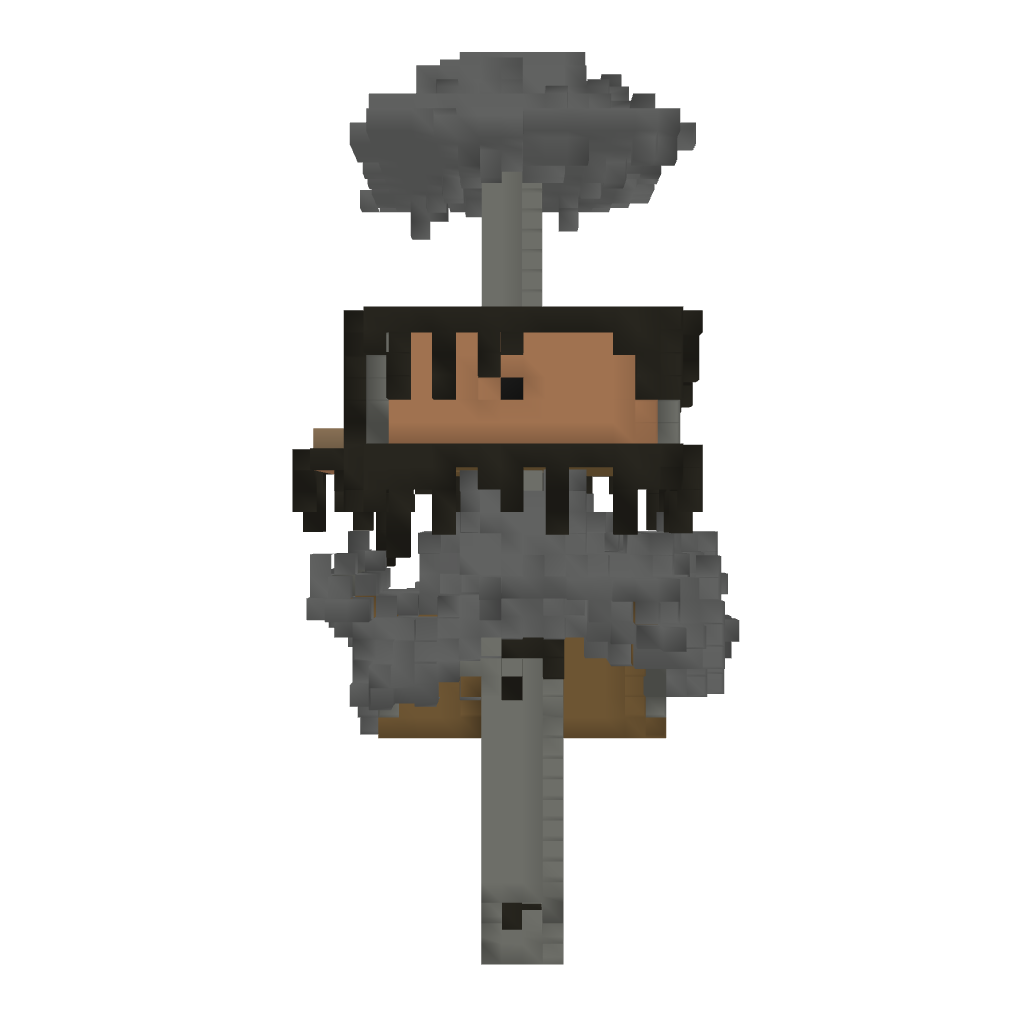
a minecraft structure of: Jungle Tree House